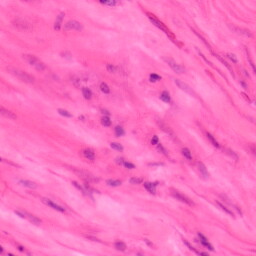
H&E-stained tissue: Colon